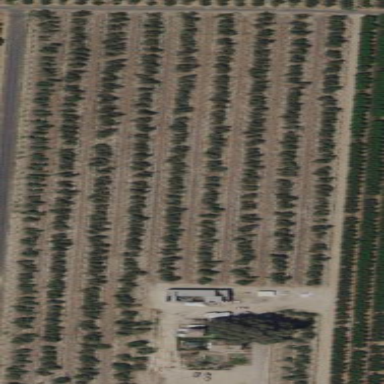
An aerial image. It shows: Orchard planted with peach trees.